Field crop: maize
Growth stage: 2
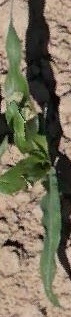
Species: maize